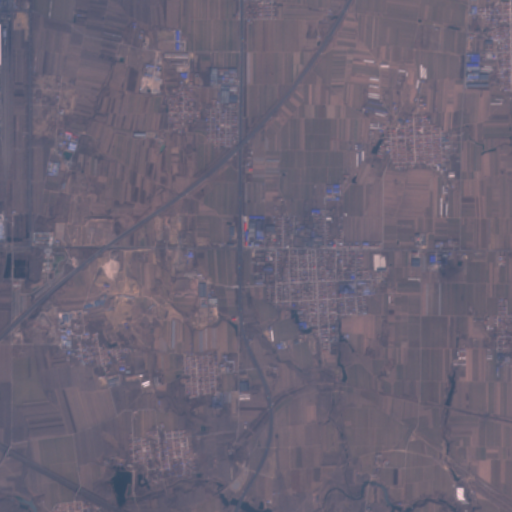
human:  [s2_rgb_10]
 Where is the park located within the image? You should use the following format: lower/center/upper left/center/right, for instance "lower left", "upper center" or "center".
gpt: The park is located in the center left of the image.
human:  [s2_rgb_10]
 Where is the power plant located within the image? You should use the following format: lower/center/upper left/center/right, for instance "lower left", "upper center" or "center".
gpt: The power plant is located in the upper left of the image.
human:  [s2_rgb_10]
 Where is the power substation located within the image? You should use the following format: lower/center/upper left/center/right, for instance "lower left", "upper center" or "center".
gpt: The power substation is located in the center right of the image.
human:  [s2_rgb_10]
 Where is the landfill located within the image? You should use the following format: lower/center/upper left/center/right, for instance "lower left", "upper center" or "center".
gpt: There is no landfill in the image.